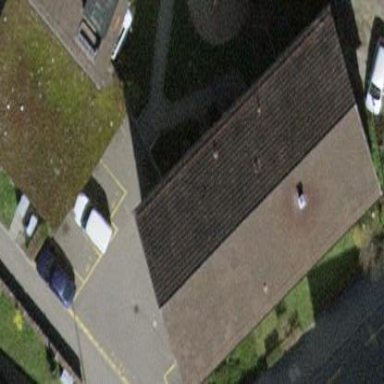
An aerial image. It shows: Building with pitched roof.